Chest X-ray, AP view. Patient: 39 years old, sex M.
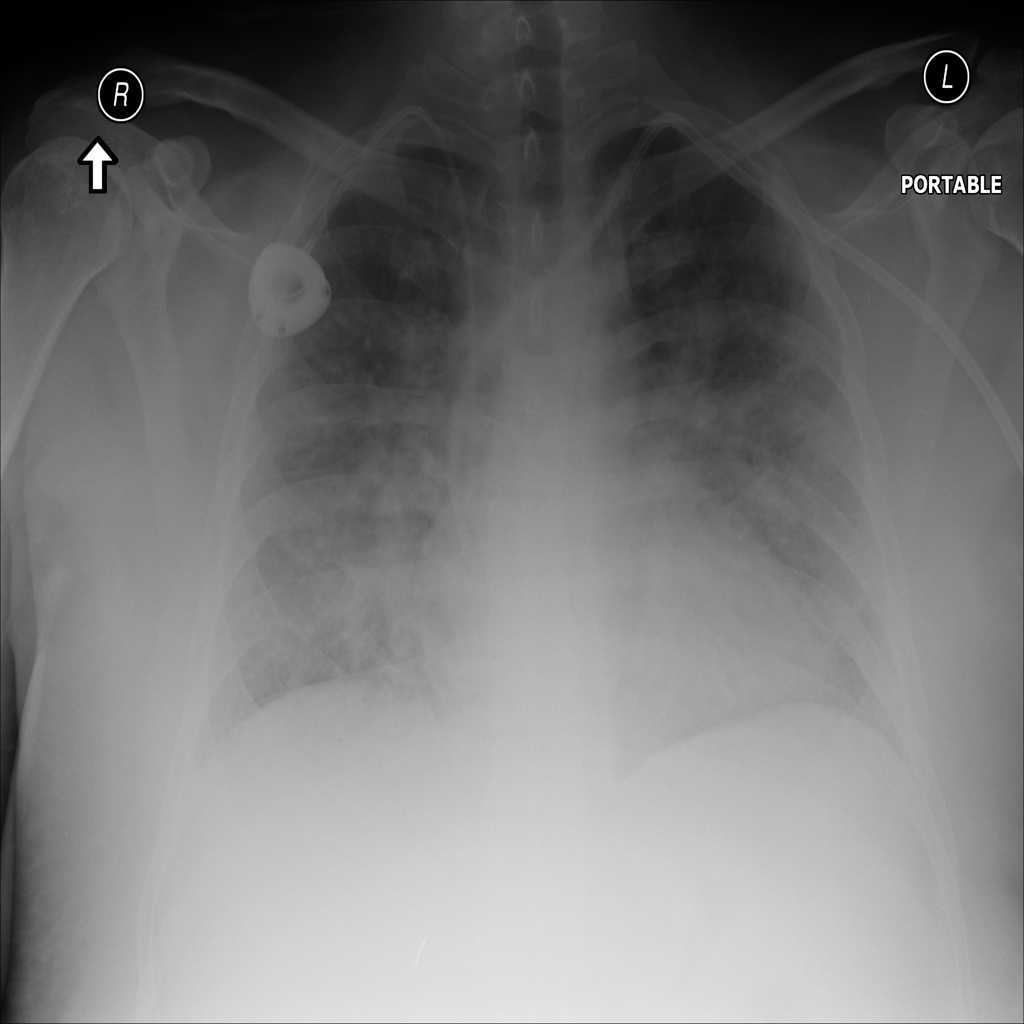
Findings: Infiltration